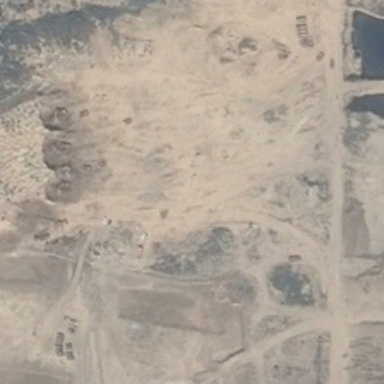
It is a piece of irregular khaki bareland .